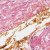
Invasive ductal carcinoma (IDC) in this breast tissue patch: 0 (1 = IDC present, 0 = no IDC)